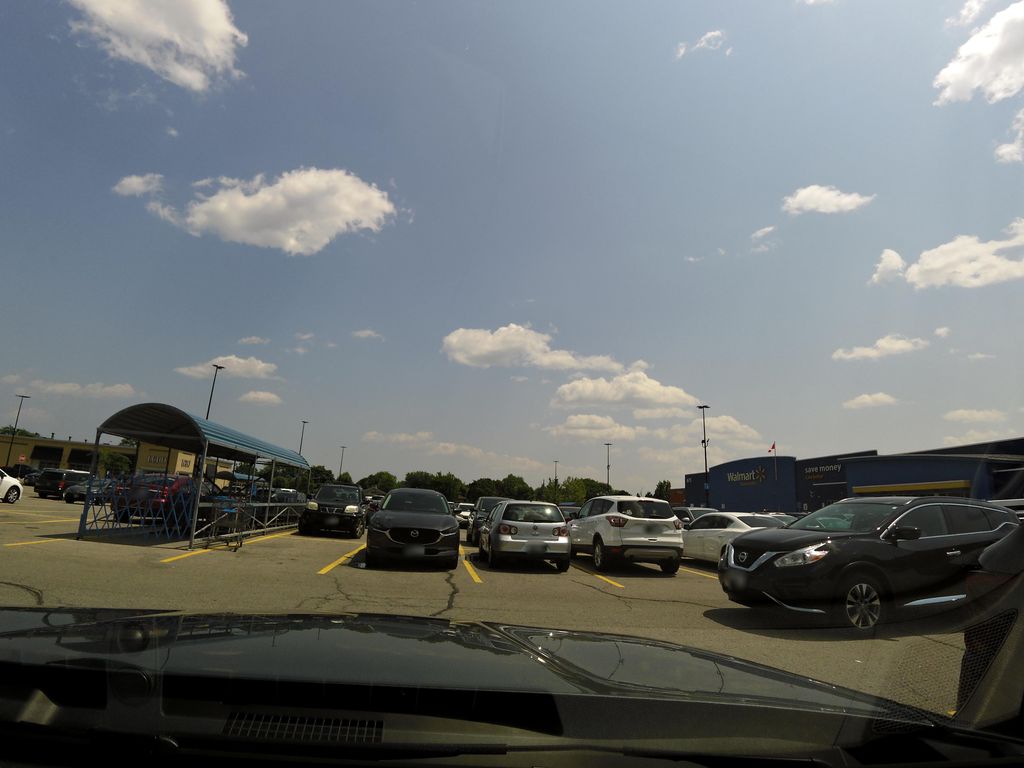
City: hamilton